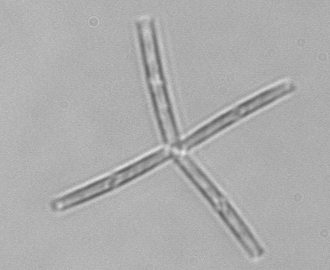
Label: Thalassionema